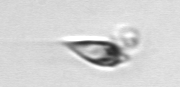
Label: Oxytoxum